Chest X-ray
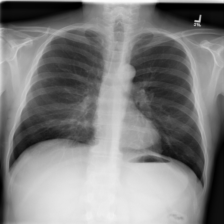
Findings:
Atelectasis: negative
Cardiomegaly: negative
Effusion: negative
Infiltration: negative
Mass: negative
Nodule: negative
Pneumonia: negative
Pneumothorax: negative
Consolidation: negative
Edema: negative
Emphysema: negative
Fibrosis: negative
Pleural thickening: negative
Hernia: negative